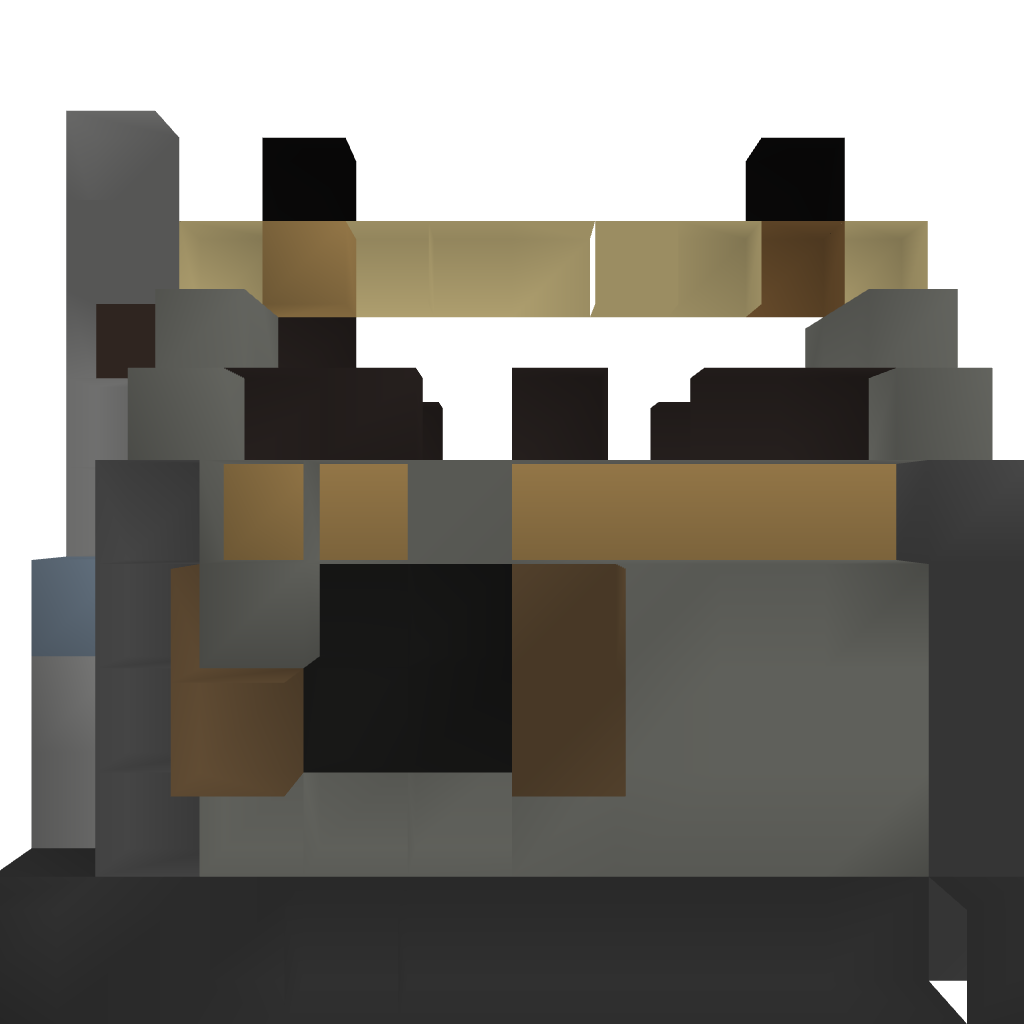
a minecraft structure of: Small Shack